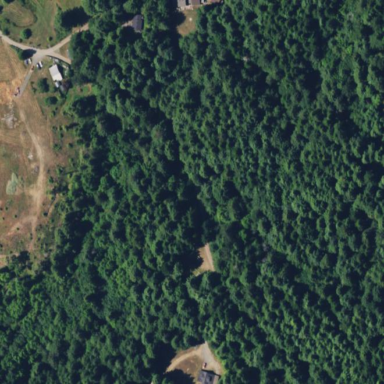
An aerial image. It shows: Forest area.